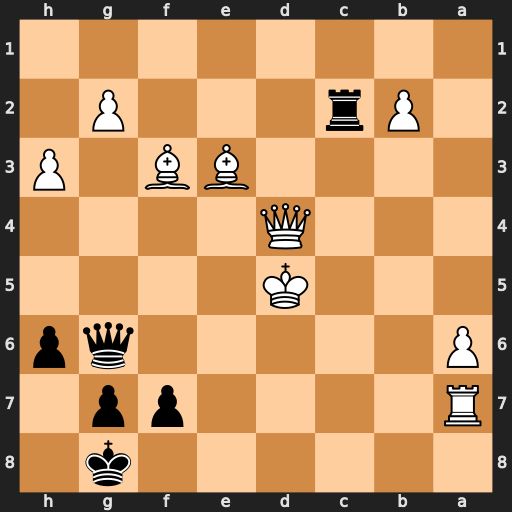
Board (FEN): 6k1/R4pp1/P5qp/3K4/3Q4/4BB1P/1Pr3P1/8
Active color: b
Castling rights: -
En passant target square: -
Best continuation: Qe6#